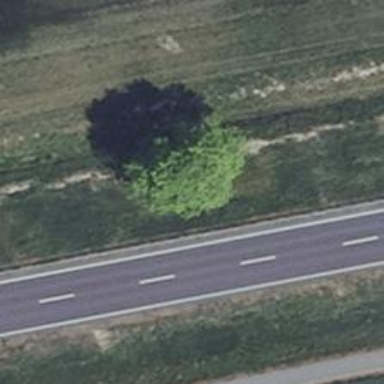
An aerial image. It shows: Deciduous broadleaved tree.